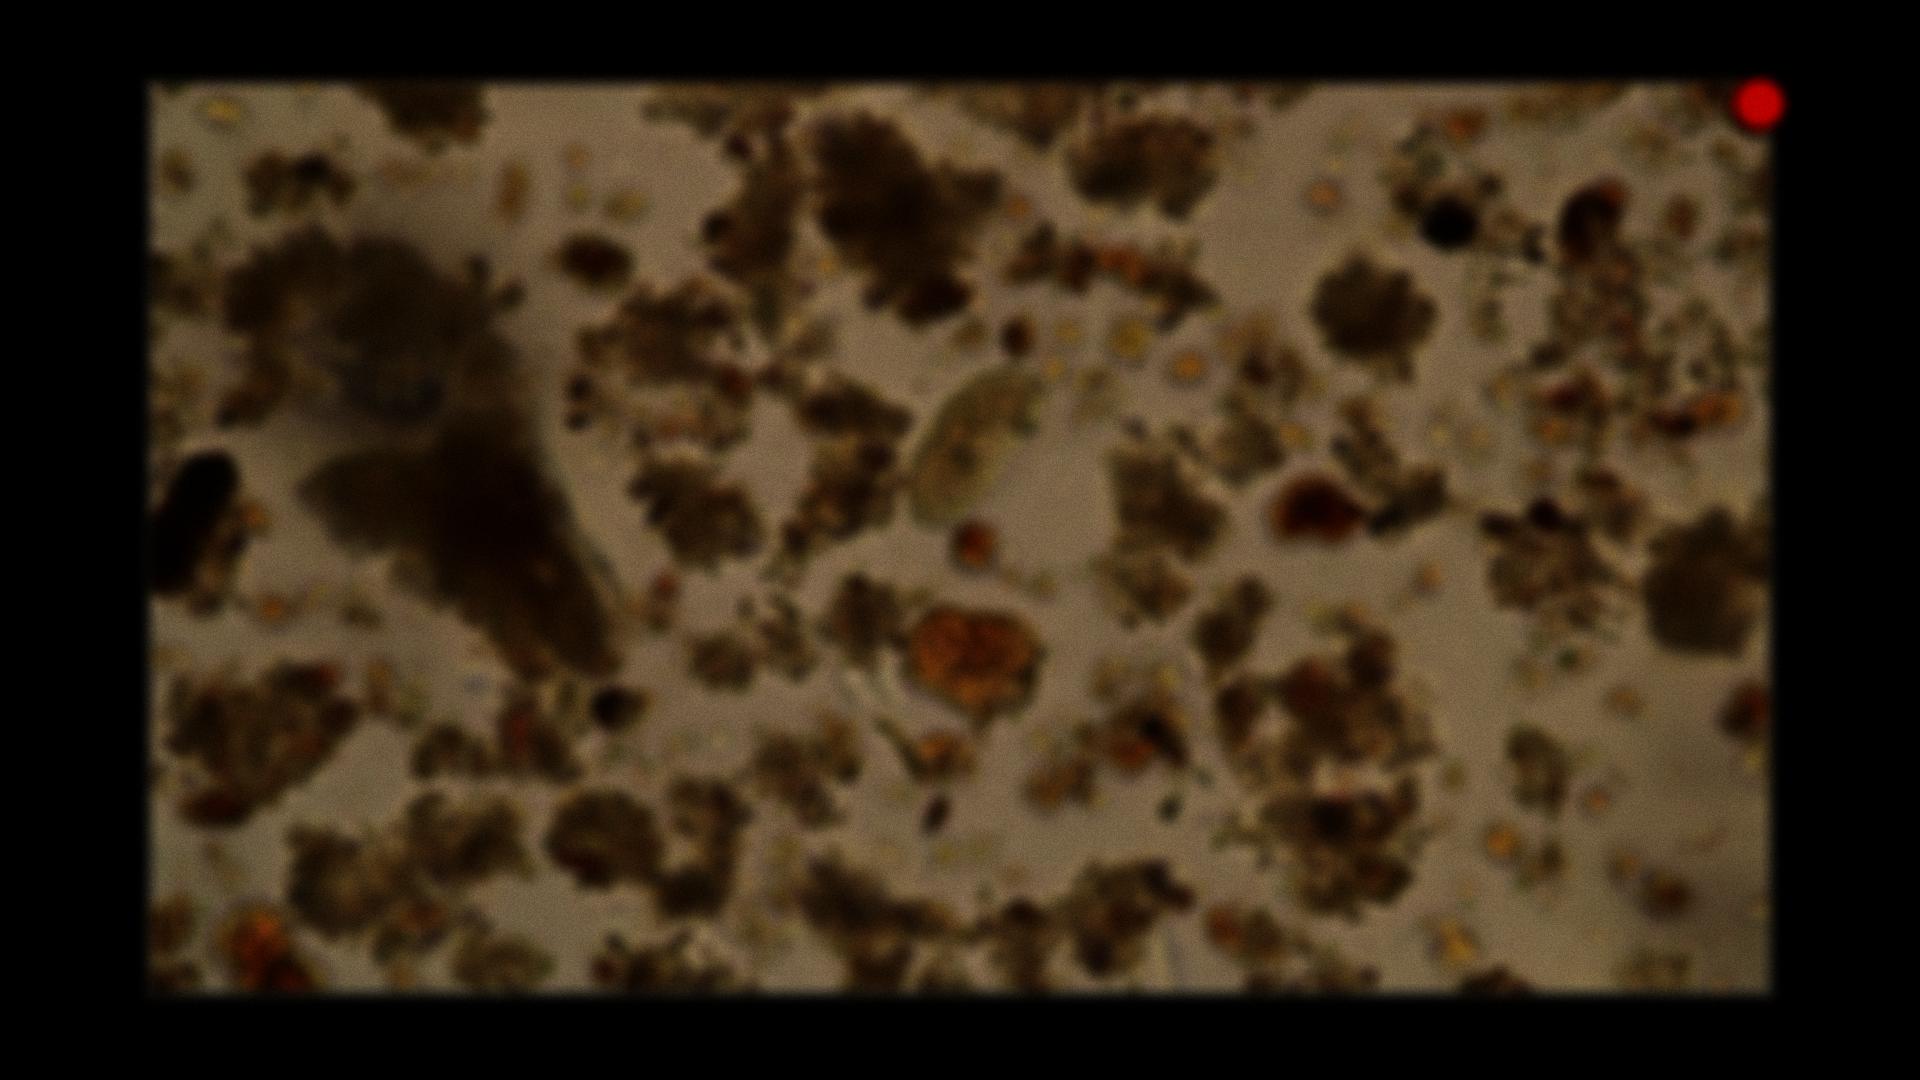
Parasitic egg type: Hookworm egg